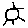
Label: sun